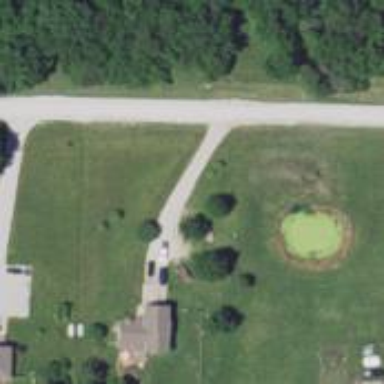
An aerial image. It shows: Driveway.